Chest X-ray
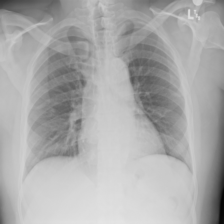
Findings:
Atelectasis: negative
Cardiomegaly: negative
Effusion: negative
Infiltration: negative
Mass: negative
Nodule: positive
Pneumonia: negative
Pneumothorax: negative
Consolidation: positive
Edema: negative
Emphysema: negative
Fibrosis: negative
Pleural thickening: negative
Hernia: negative